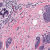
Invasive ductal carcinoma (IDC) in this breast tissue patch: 0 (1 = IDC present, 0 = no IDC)